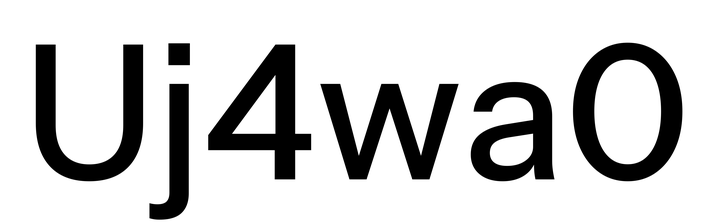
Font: InstrumentSans_Medium